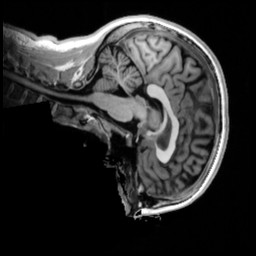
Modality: T1w
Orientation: sagittal
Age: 28
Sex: female
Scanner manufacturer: siemens
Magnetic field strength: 3 T
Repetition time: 4 s
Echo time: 0.00289 s